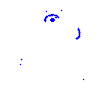
Particle: kaon